Field crop: maize
Growth stage: 2
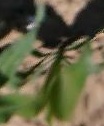
Species: maize